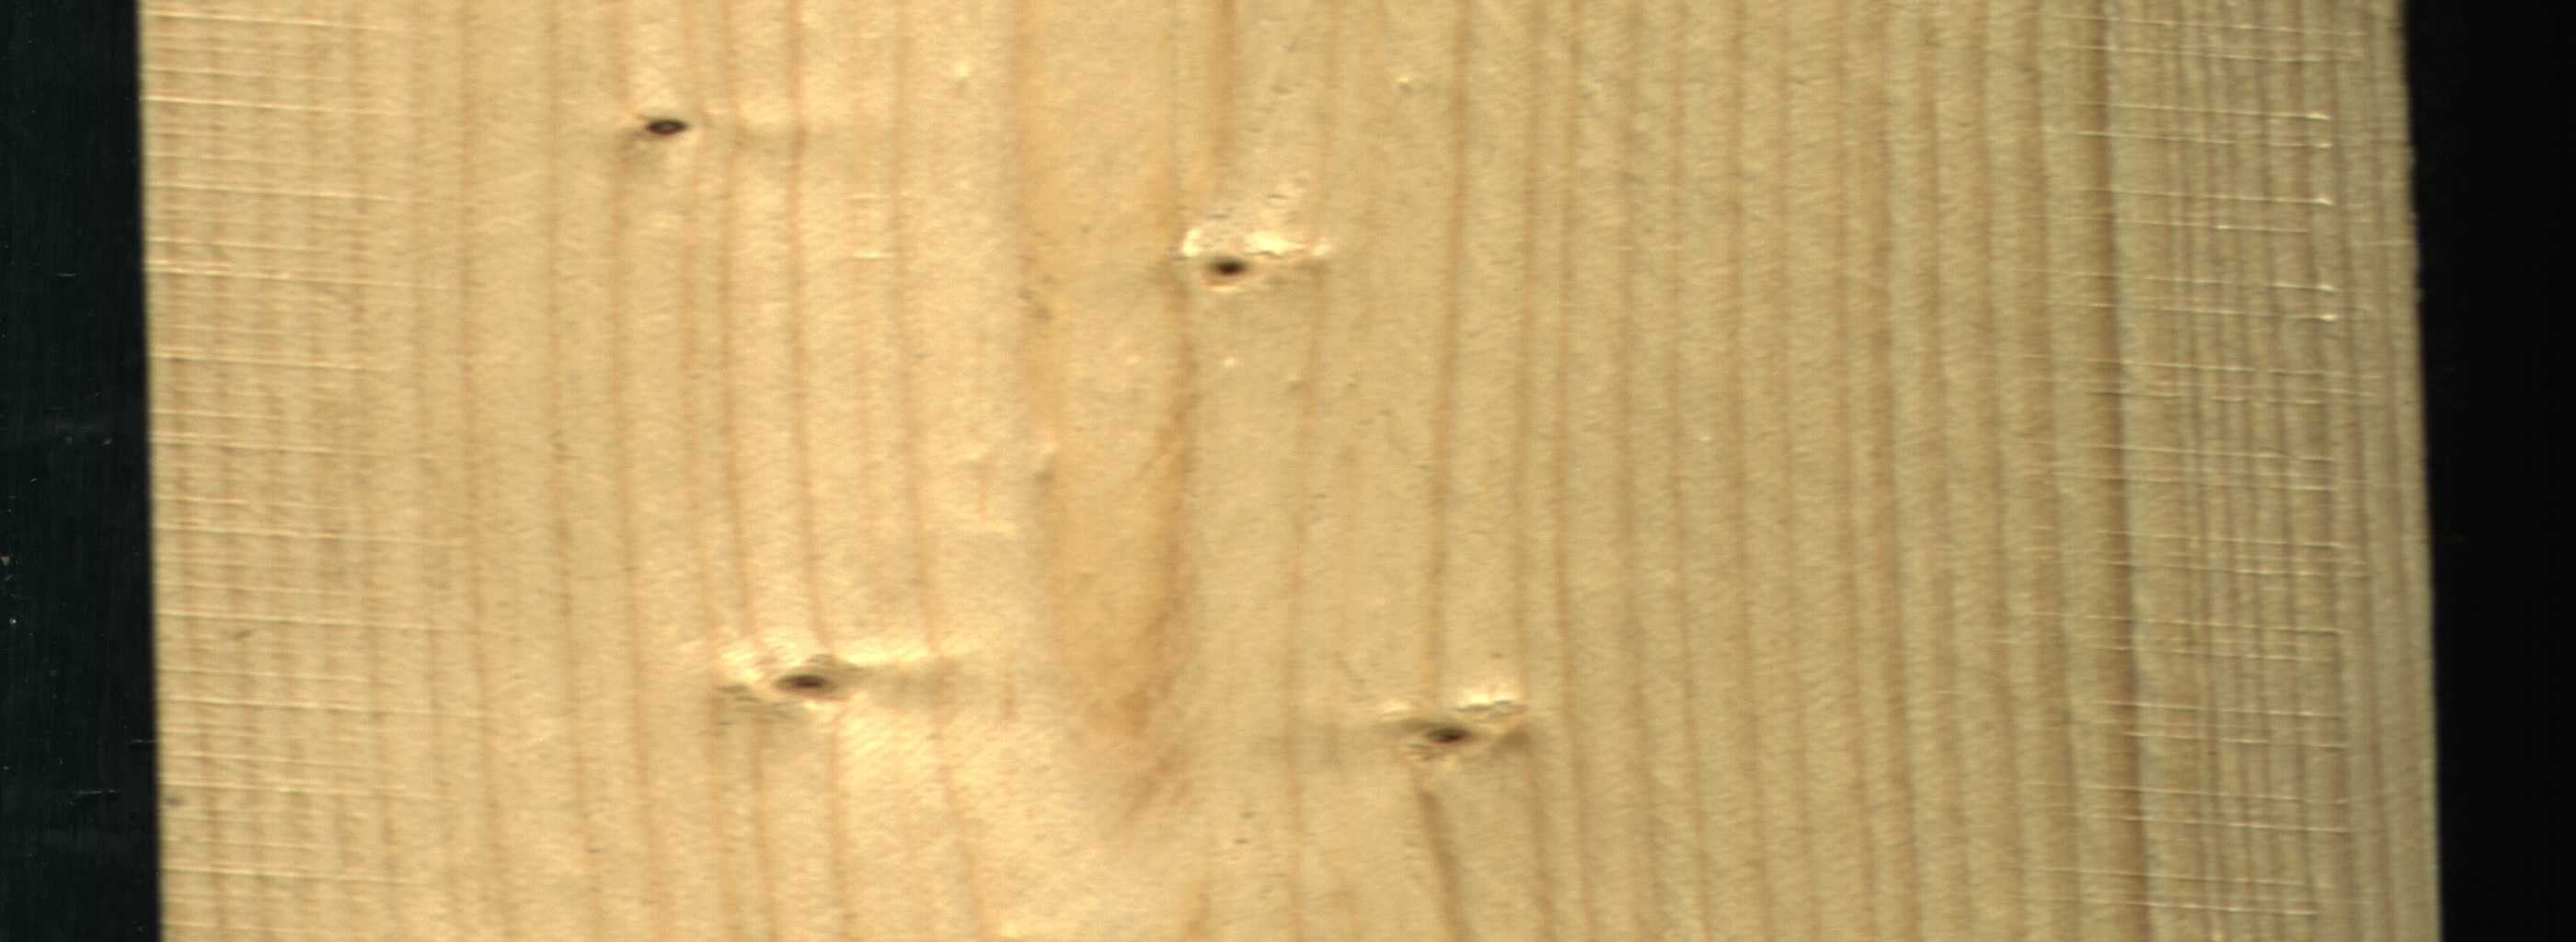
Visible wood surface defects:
Live_Knot
Live_Knot
Live_Knot
Live_Knot